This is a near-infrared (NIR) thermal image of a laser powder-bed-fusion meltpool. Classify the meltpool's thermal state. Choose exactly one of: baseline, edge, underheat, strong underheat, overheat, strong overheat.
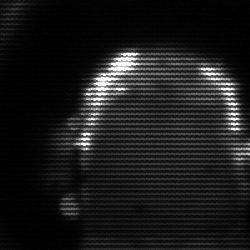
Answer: baseline